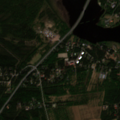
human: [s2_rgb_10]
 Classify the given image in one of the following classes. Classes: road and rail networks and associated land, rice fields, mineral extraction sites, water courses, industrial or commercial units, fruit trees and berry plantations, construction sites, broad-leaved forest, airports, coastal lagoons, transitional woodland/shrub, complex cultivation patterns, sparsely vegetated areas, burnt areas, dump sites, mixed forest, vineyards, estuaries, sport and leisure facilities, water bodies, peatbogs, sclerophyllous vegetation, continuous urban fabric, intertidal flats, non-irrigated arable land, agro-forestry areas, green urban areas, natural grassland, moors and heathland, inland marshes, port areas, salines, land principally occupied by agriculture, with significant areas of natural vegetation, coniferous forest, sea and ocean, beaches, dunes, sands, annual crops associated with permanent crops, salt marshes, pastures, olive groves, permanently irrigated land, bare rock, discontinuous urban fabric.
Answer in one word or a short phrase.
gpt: discontinuous urban fabric, land principally occupied by agriculture, with significant areas of natural vegetation, coniferous forest, mixed forest, transitional woodland/shrub, water courses